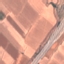
Land use / land cover class: Highway